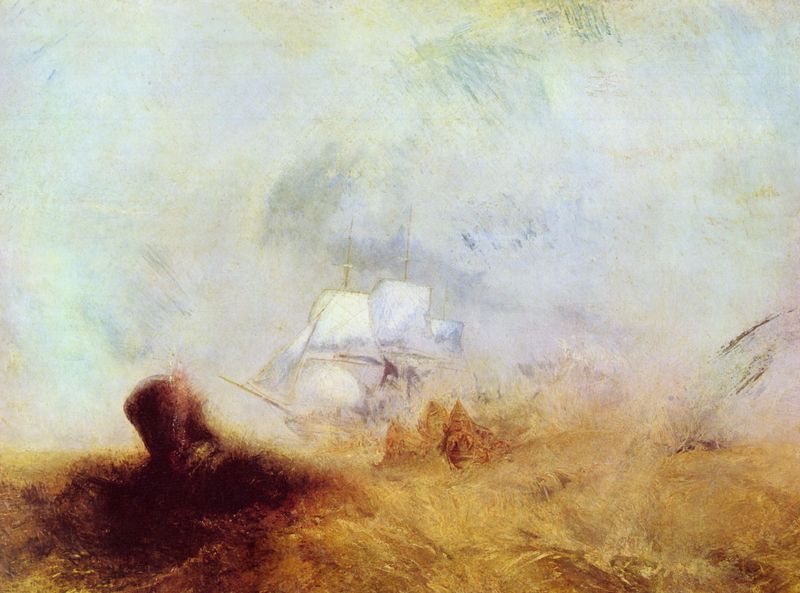
Titel: Walfänger
Künstler: William Turner
Standort: New York (New York)
Institution: The Metropolitan Museum of Art
Schlagwörter: blau, dunkel, gemälde, himmel, meer, wasser, weiß, wolken, aquarell, gelb, grün, impressionismus, landschaft, ocker, sand, see, ufer, braun, hell, orange, stroh, vordergrund, zeichnung, gras, rot, wolke, beige, malerei, mensch, öl, feld, boot, hellblau, gischt, küste, schiff, segel, segelboot, strand, welle, wellen, fahne, mast, segelschiff, abstrakt, nebel, romantik, aufgewühlt, schiffbruch, sturm, stürmisch, turner, unwetter, wogen, duktus, tusche, leinwand, trüb, reise, neoklassizismus, sege, dreimaster, barke, ertrinken, bewölt, romatismus, ungewiss, schriff, segeö, ocka, buk, wassermalerei, expresssionismus